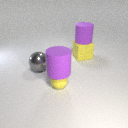
large purple rubber cylinder above small yellow rubber sphere